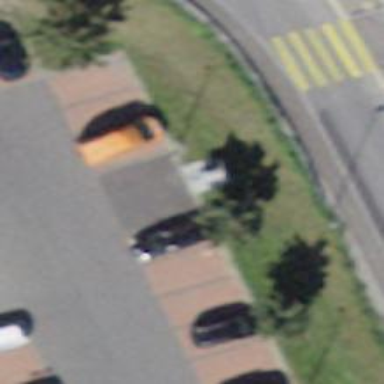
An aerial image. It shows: Charging station.